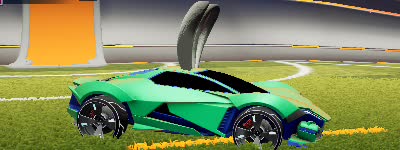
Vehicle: werewolf